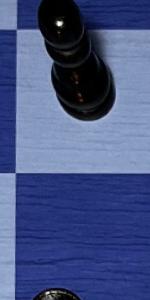
Label: Empty